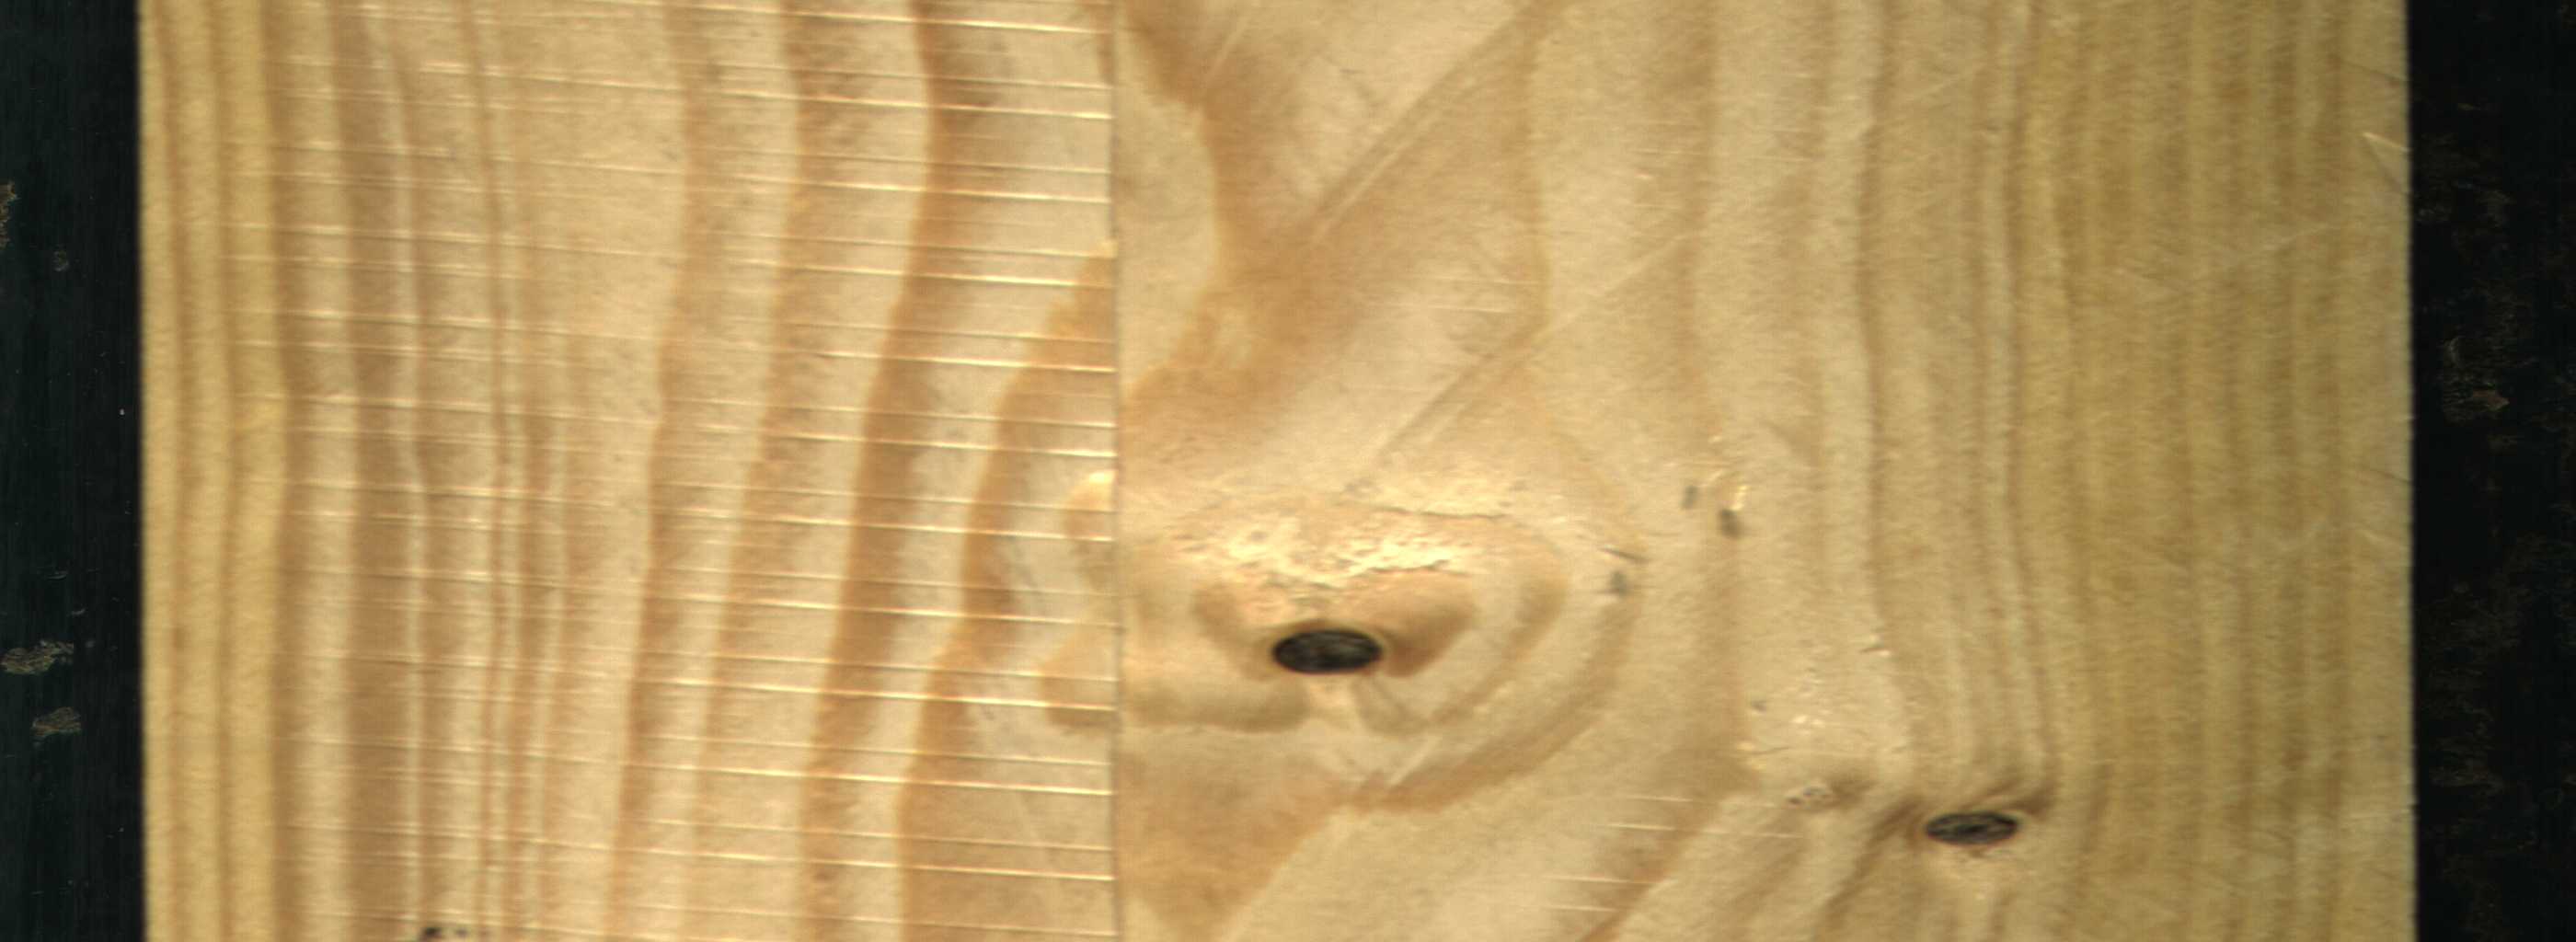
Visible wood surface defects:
Dead_Knot
Dead_Knot